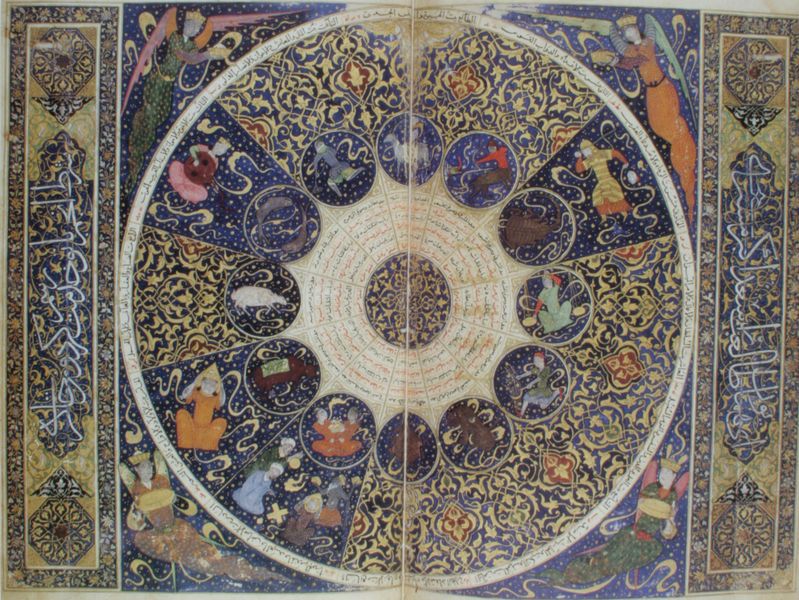
Titel: Doppelblatt aus dem Horoskop von Iskandar-Sultan ibn Umar-Sharykh
Standort: London
Institution: Wellcome Institute Library
Schlagwörter: blau, dunkel, flügel, himmel, mann, weiß, gelb, grün, menschen, ocker, blumen, braun, bunt, hell, mitte, männer, orange, schwarz, symbol, zeichen, rot, tier, tiere, beige, muster, ornament, teppich, gesichter, wand, band, mensch, instrument, felder, flach, kirche, sonne, boden, figur, gold, decke, innen, instrumente, rosa, kreis, pferd, rund, engel, ranken, hellblau, schrift, bogen, abstrakt, flächen, farbe, lila, violett, rand, figuren, dekoration, falte, dekor, floral, ornamente, verzierung, schriftzeichen, foto, rechtecke, vier, außen, mond, lamm, waage, medaillon, motiv, ringe, orient, religion, asien, jungfrau, sterne, illustration, text, stilisiert, kreise, jahr, chinesisch, fisch, arabisch, heiligenschein, zentrum, löwe, fresko, bänder, mandala, mittelfeld, schütze, stier, indien, sternzeichen, miniatur, kreisen, konzentrisch, arabien, islam, zwölf, fische, krebs, symbole, faltblatt, motive, kirhce, arabeske, teile, medaillons, kalligraphie, umgebung, widder, kalender, kries, segmente, steinbock, buchmalerei, jahreszeiten, islamisch, zwillinge, astrologie, tierkreis, tierkreiszeichen, persisch, kultur, deckengewölbe, doppelblatt, huris, arabische halbinsel, bereiche, kleinteilig, horoskop, wassermann, orangee, buddha, farsi, monate, faltspur, sphären, illumination, skorpion, planeten, mittelpukt, tierkreiszeichnen, 4, 12, zeischen, skreis, arabiesch